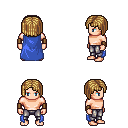
a pixel art fantasy rpg character, male body template, human, light skin, blue cape, metal pants, blonde pageboy hairstyle, leather bracers, four views (front, back, left, right), 2x2 character sprite sheet, small pixel art, hard edges, no anti-aliasing